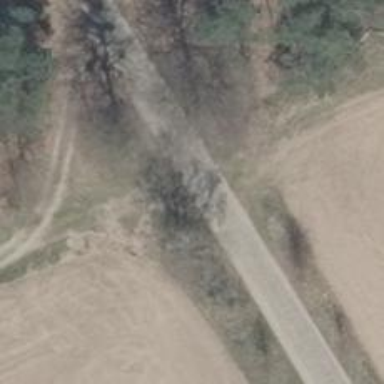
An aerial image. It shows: Unclassified road.